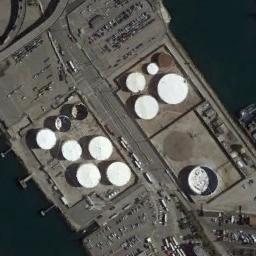
Label: storage tanks